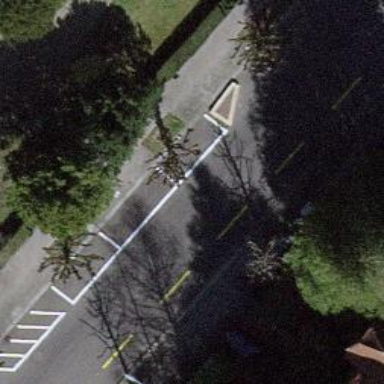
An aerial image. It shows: Residential road with designated cycle lane on the left. There are traffic calming measures in place.